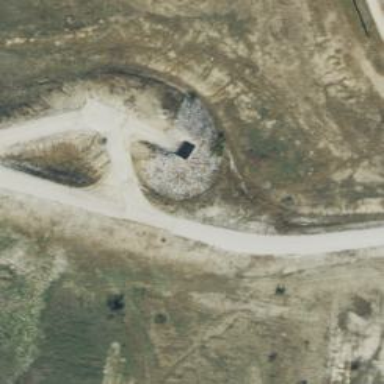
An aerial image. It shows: Military gun position.